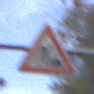
Verkehrszeichen: Arbeitsstelle
Umgebung: Outdoor, Urban
Tageszeit: MorningAfternoon
Wetter: PartlyCloudy
Licht: Natural
Jahreszeit: NotSpecified
Kontrast: LowContrast